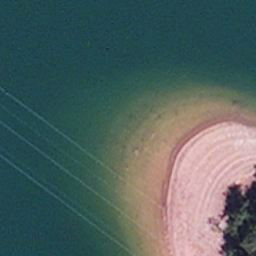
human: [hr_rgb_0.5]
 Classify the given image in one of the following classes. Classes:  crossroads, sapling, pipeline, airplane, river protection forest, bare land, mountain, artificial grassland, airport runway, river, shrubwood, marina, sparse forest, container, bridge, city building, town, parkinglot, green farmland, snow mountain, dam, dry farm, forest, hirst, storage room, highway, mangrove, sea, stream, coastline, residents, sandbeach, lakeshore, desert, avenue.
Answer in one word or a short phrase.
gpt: lakeshore